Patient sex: F
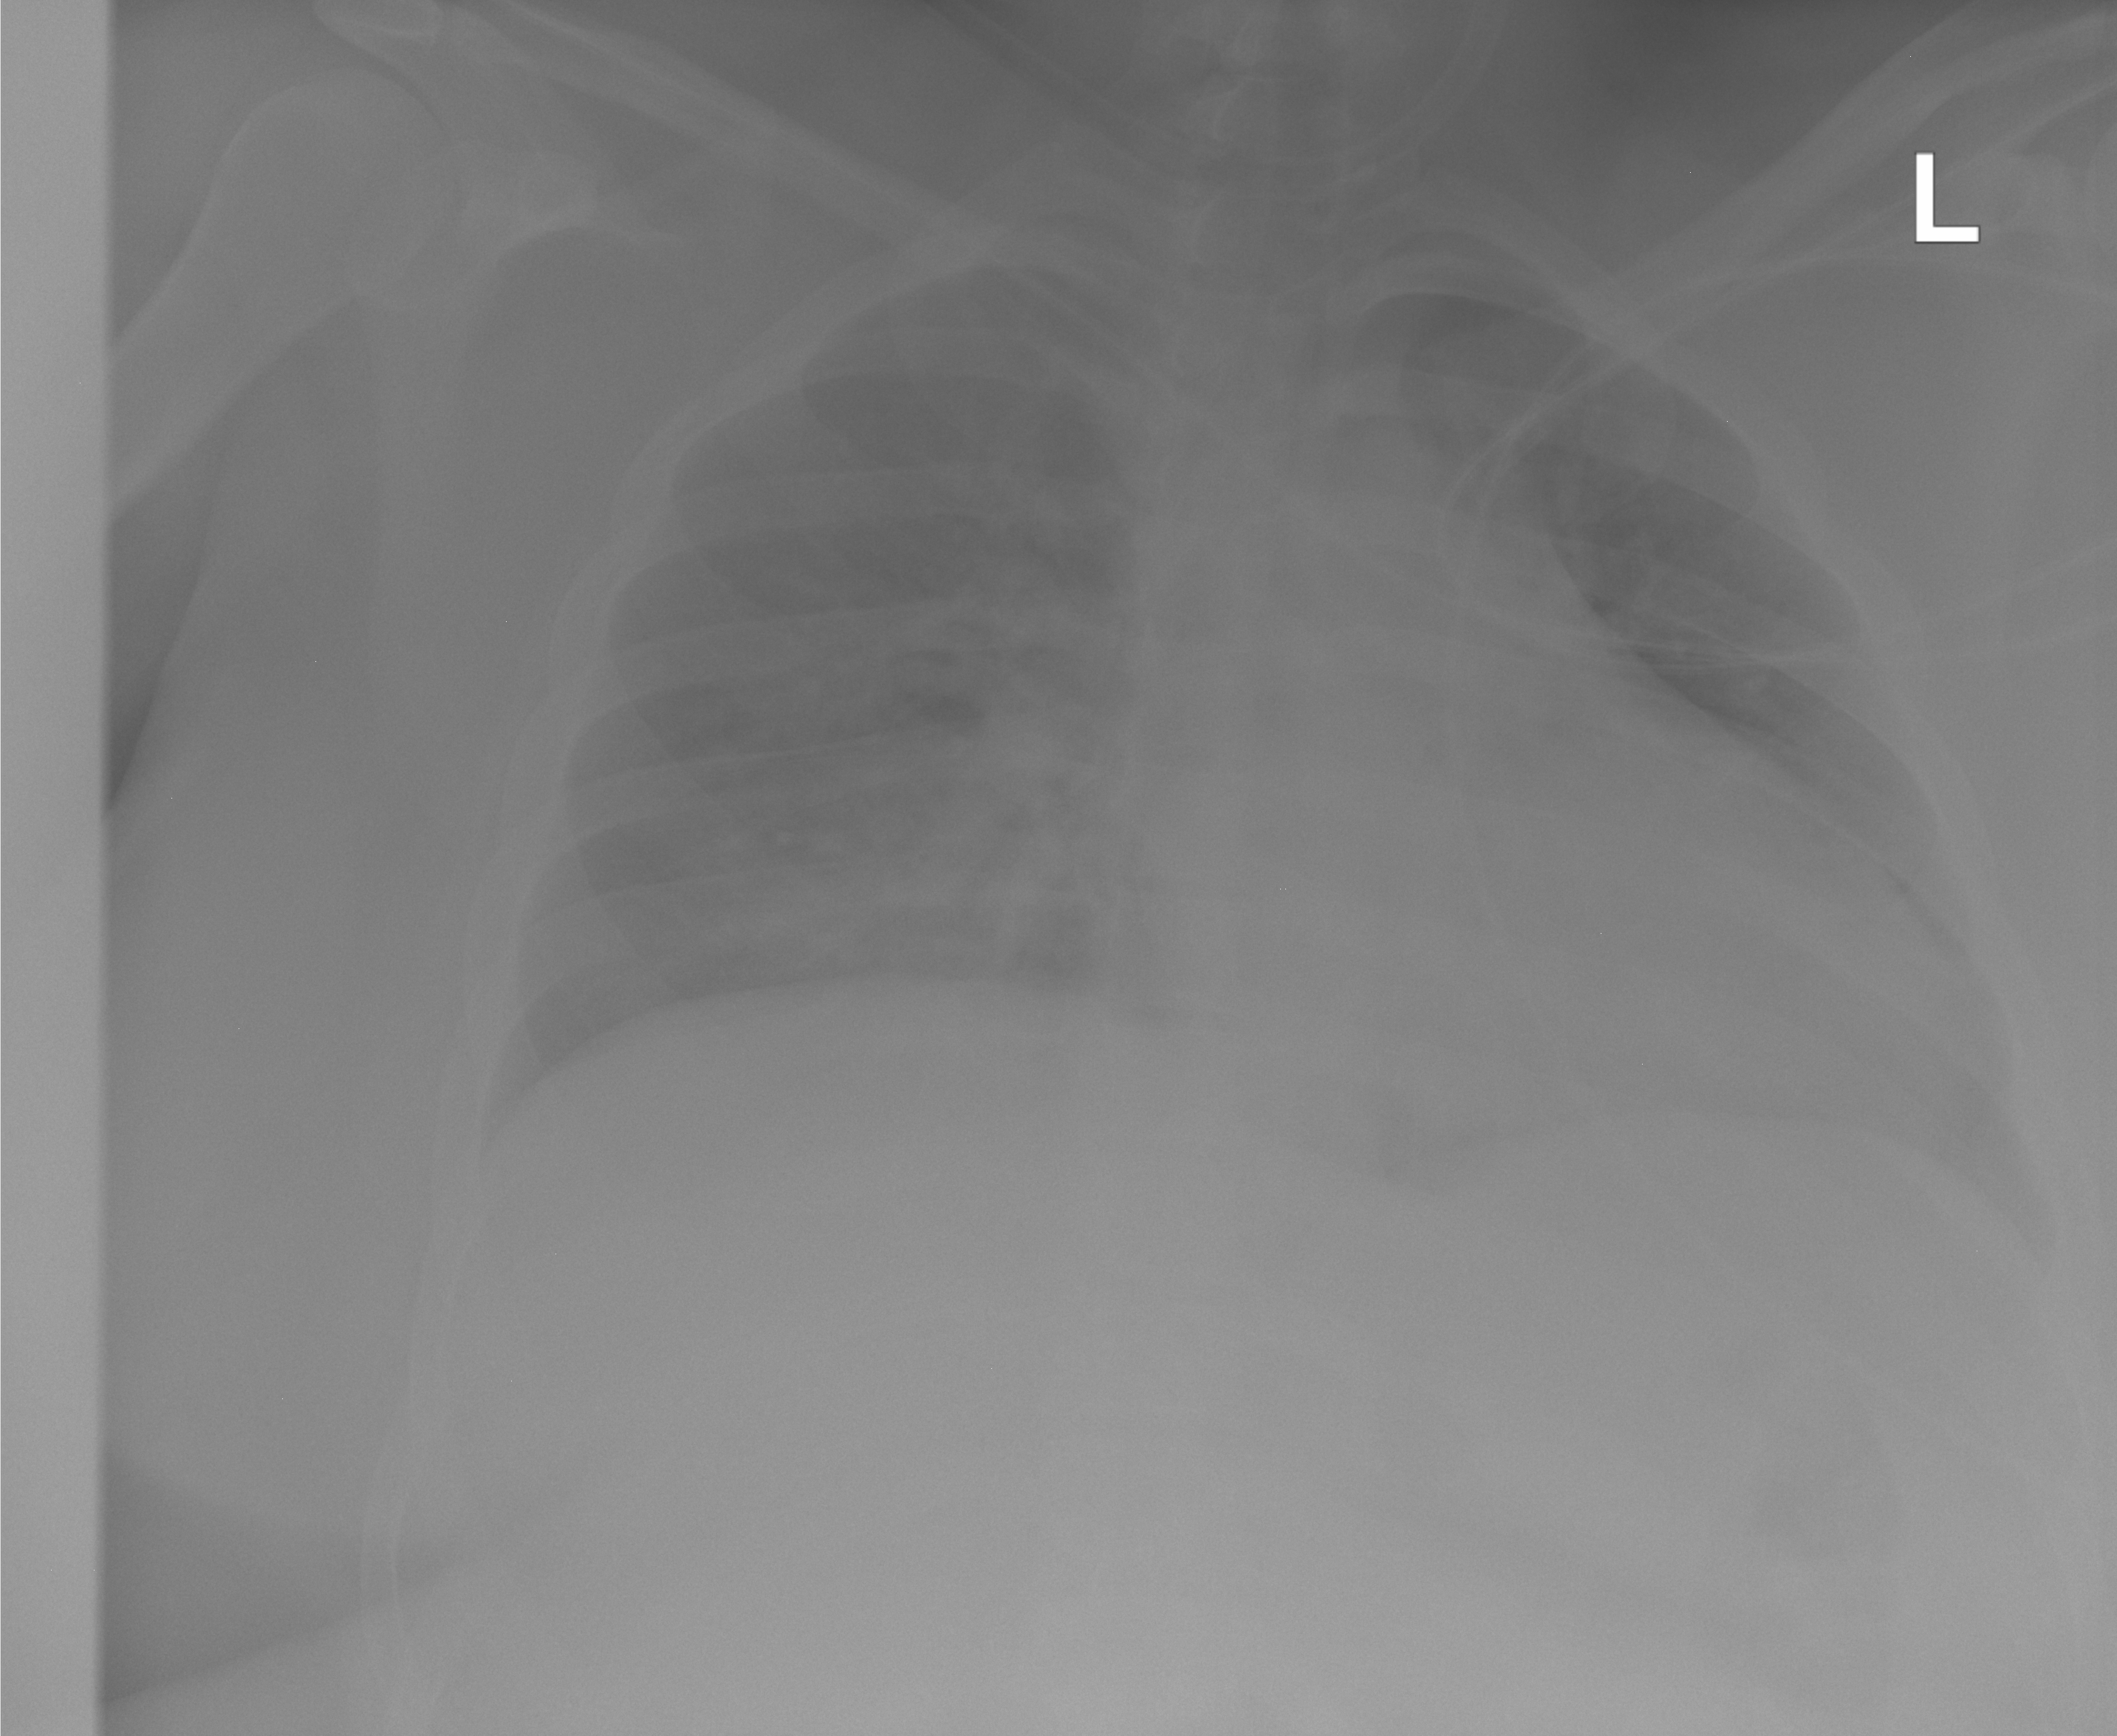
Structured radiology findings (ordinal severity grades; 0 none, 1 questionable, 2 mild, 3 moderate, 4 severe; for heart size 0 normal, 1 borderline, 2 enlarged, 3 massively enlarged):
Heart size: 0
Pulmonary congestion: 0
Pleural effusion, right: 0
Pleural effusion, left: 0
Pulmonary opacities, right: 0
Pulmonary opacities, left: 0
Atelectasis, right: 1
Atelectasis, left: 1